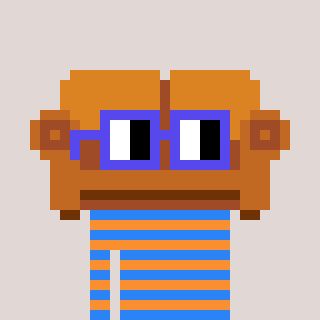
a pixel art character with square blue glasses, a couch-shaped head and a orange-colored body on a warm background